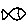
Label: fish